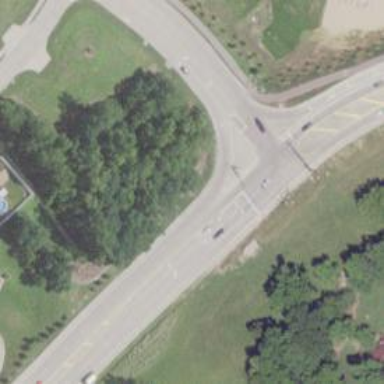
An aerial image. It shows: Secondary link road.